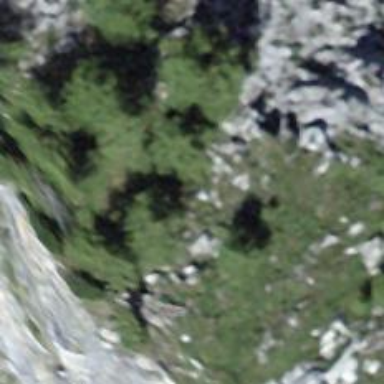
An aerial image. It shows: Natural cliff.